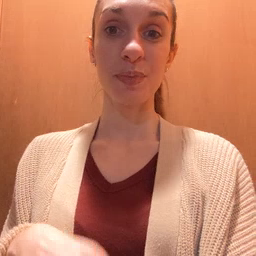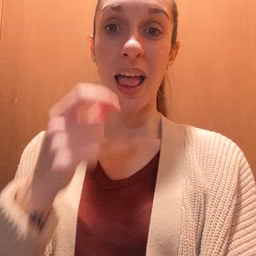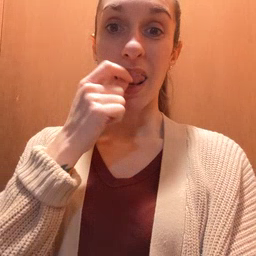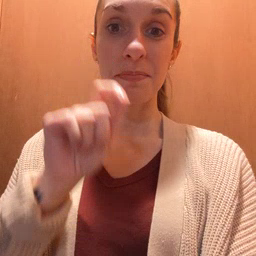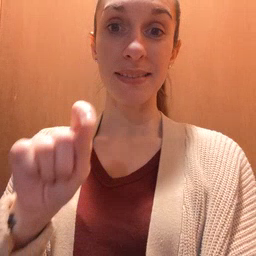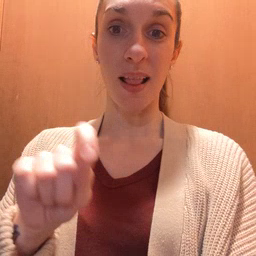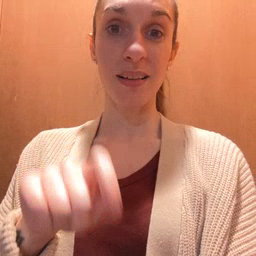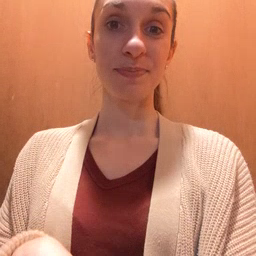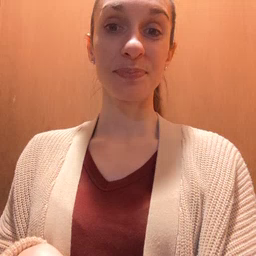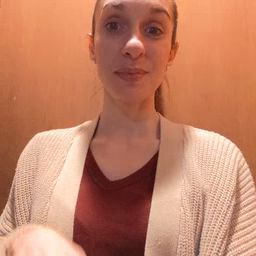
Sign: pencil